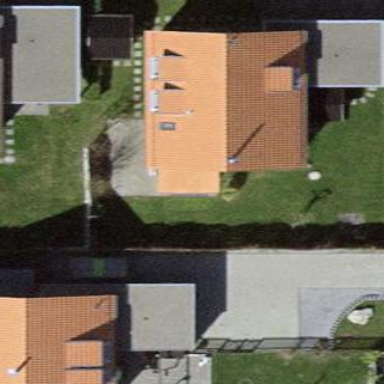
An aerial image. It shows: Detached building.